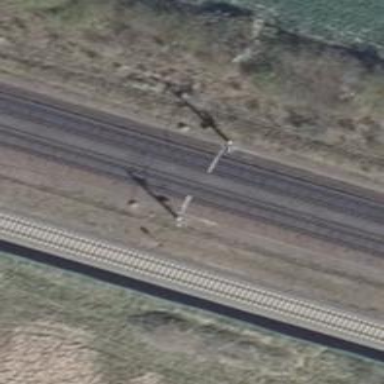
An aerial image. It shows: Railway milestone with catenary mast.